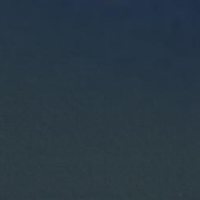
EUNIS habitat code: 14
Species observed at this site:
Podiceps cristatus